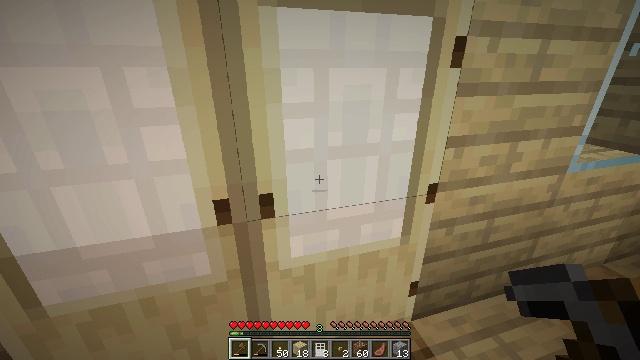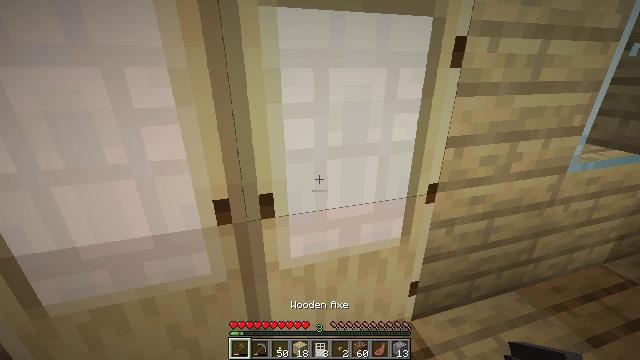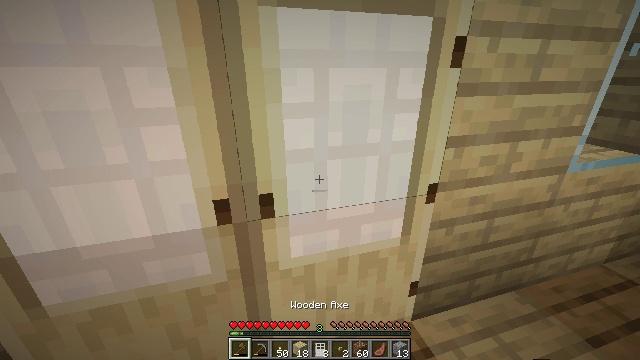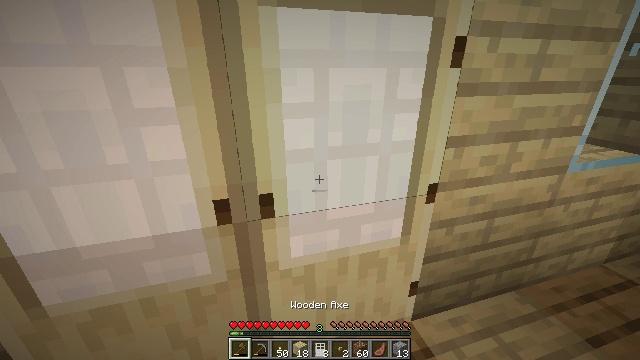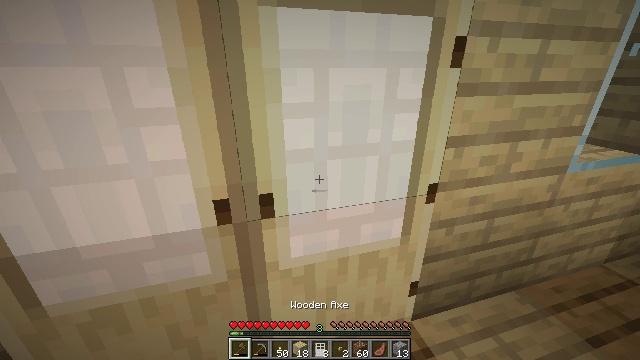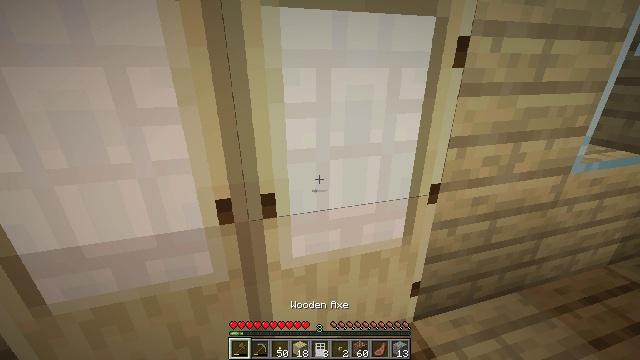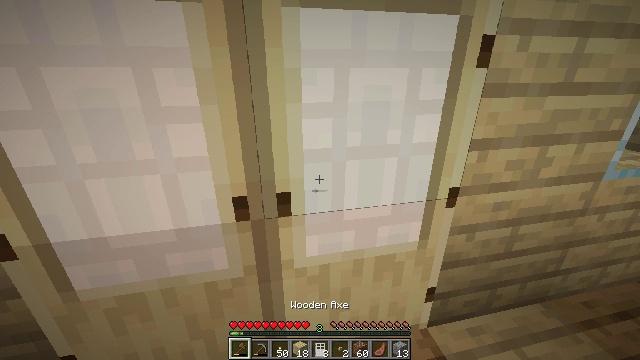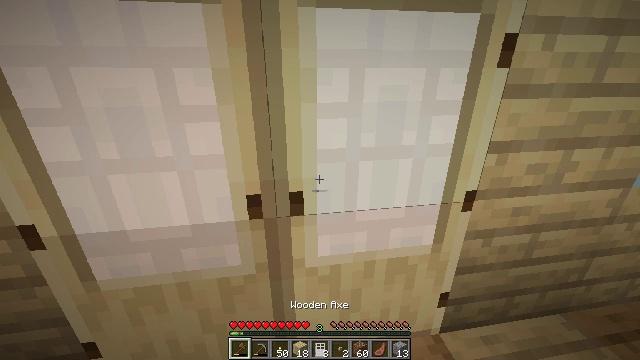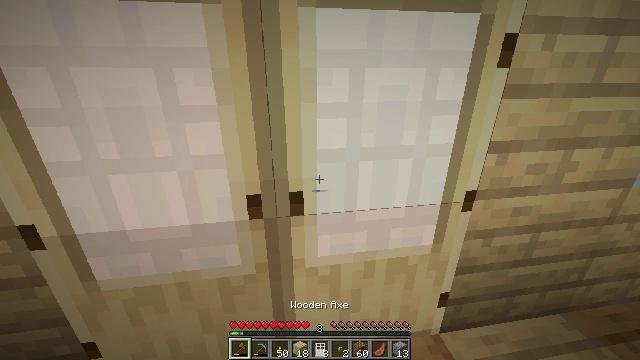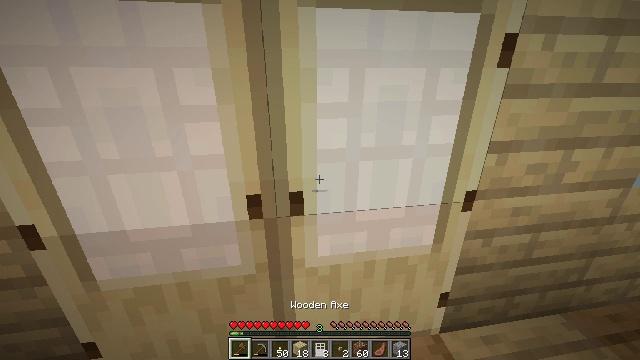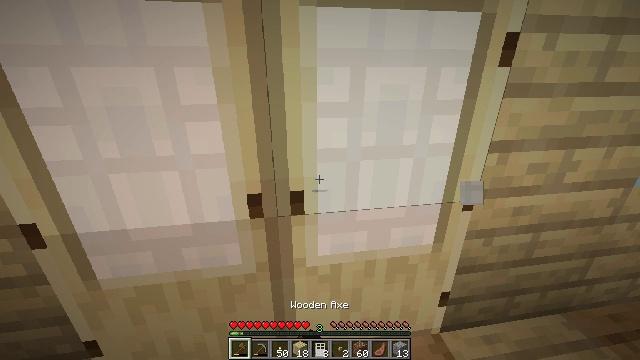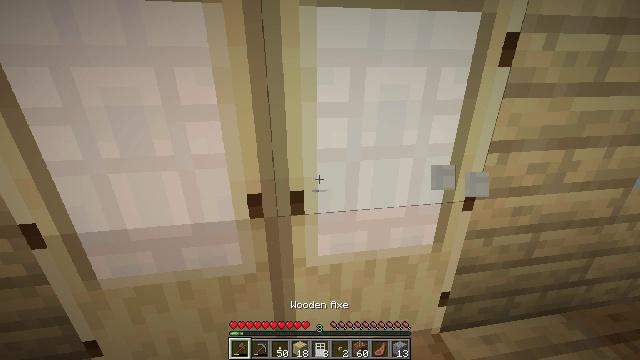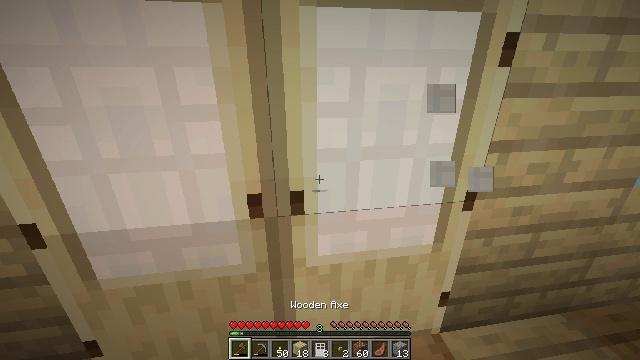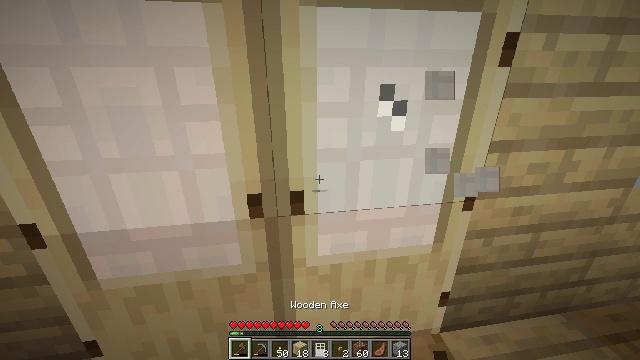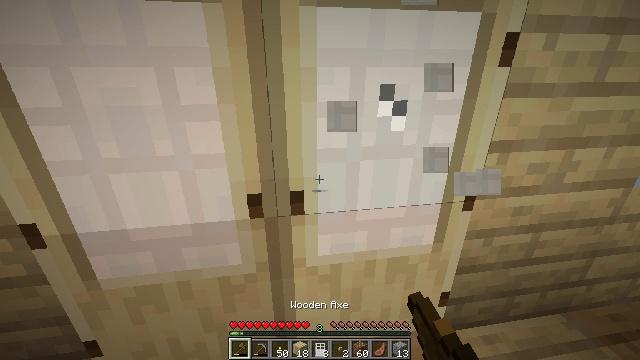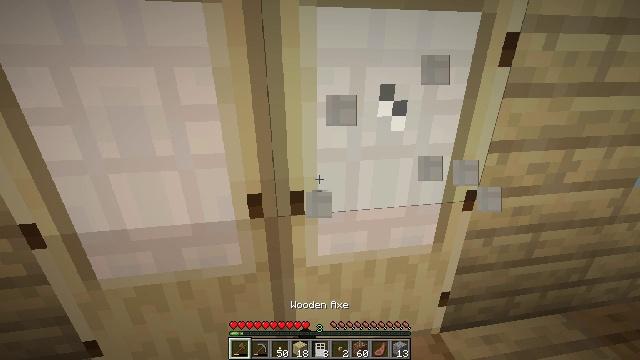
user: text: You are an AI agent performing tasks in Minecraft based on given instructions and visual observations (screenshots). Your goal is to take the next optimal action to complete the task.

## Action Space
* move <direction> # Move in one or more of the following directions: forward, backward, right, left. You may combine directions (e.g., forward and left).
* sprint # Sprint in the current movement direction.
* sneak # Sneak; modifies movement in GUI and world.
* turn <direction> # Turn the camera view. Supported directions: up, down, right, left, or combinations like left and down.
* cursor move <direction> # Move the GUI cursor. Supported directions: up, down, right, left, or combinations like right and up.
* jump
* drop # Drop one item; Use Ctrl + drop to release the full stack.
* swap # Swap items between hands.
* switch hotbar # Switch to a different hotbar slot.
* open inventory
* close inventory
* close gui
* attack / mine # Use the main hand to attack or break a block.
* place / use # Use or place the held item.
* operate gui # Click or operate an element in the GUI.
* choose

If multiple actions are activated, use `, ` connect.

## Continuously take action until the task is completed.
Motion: motion action
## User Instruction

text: Gather the birch door for reuse.
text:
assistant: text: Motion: switch to hotbar 1
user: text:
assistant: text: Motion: switch to hotbar 1
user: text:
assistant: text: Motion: switch to hotbar 1
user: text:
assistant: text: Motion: no_op
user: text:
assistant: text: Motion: no_op
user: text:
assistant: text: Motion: turn left
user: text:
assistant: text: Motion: turn left
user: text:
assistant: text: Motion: no_op
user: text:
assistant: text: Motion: attack / mine
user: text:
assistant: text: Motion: attack / mine
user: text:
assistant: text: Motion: attack / mine
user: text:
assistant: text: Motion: attack / mine
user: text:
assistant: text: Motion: attack / mine
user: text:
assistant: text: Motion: attack / mine
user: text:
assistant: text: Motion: attack / mine
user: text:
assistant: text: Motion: attack / mine
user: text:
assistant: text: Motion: attack / mine
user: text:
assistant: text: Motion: attack / mine
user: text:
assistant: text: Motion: attack / mine
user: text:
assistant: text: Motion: attack / mine
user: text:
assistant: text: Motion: attack / mine
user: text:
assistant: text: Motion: attack / mine
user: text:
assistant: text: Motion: attack / mine
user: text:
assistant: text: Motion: attack / mine
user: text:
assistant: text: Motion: attack / mine
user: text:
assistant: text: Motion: attack / mine
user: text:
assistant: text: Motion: attack / mine
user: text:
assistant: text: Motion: attack / mine
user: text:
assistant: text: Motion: attack / mine
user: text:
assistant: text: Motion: attack / mine